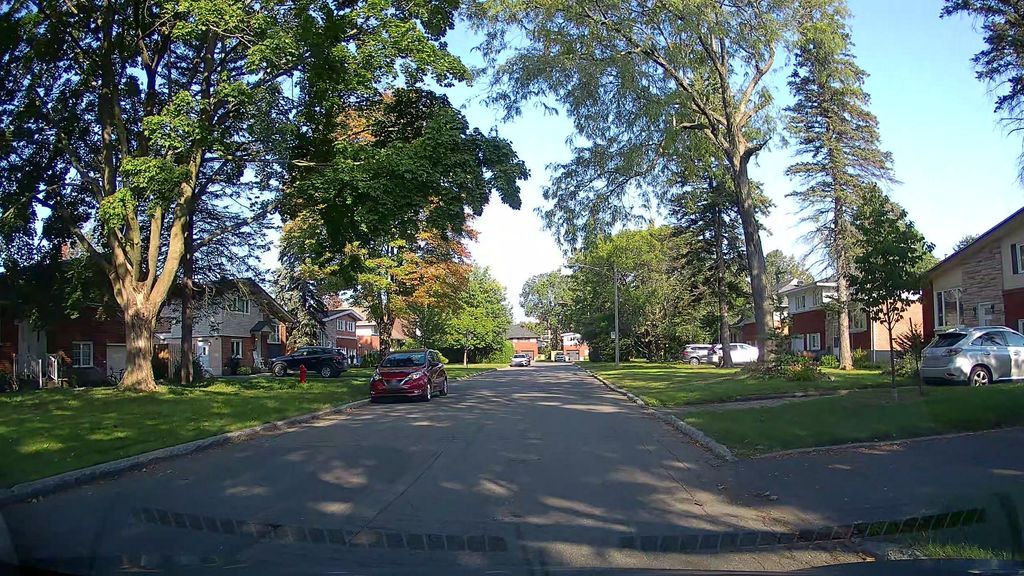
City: montreal